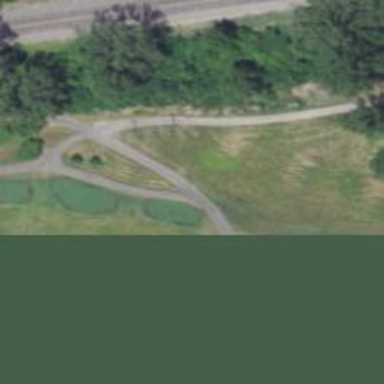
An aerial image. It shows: Path for golf carts.